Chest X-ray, PA view. Patient: 81 years old, sex M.
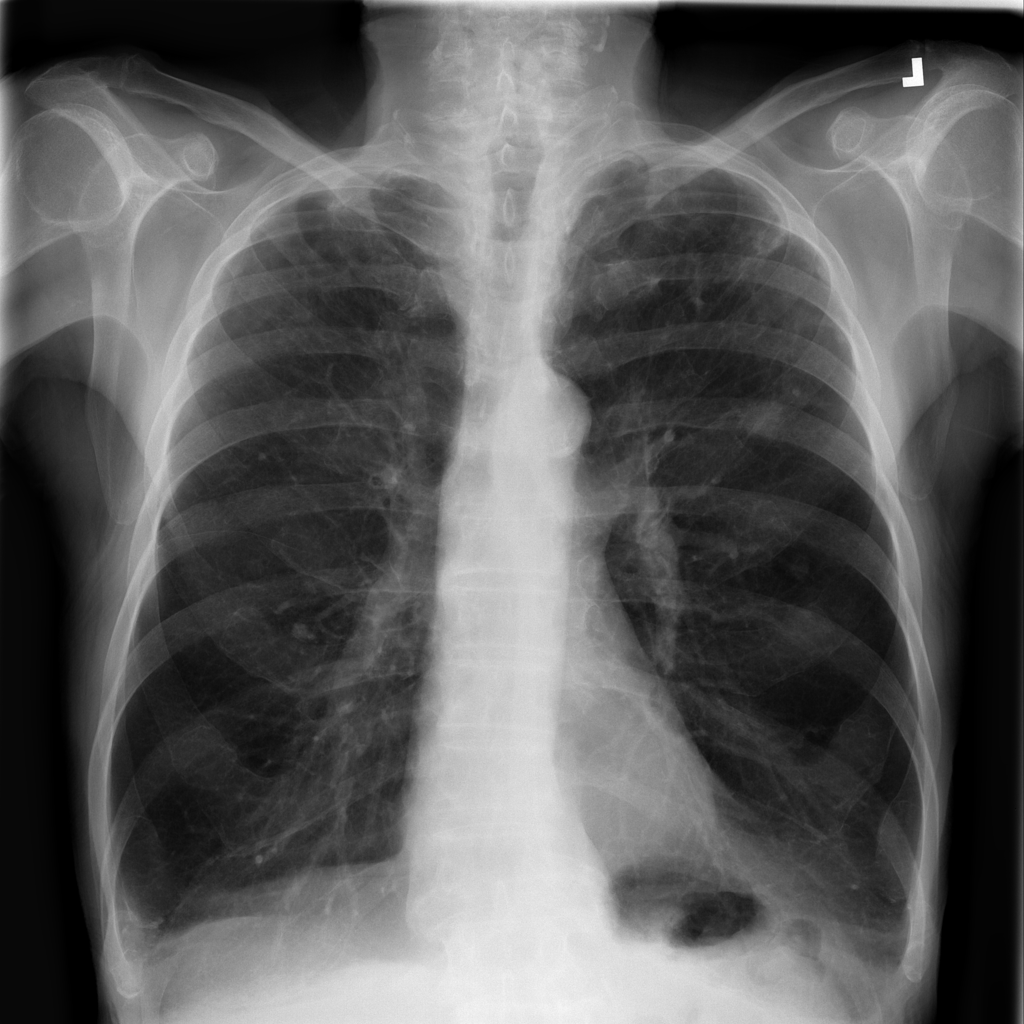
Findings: Mass, Nodule